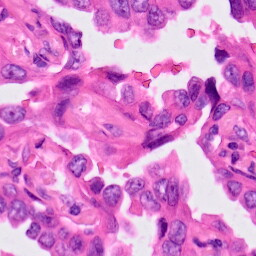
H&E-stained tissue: Lung